Question: In Chrome task manager, there is a column called GPU memory. In GPU-z, I can see the memory size information of the video card. I suppose it is the video memory. Is it the same as GPU memory?

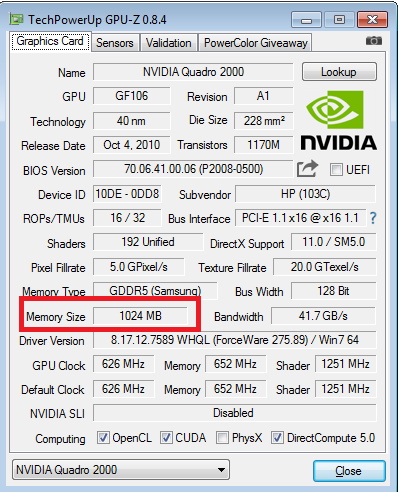
Answer: that is the same as the GPU Memory.
The only exception to this is on some lower-end computers use a technique called <URL> in which the integrated graphics card uses some of the RAM as video memory. In the case of your non-integrated graphics card, this would be the case.